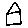
Label: house